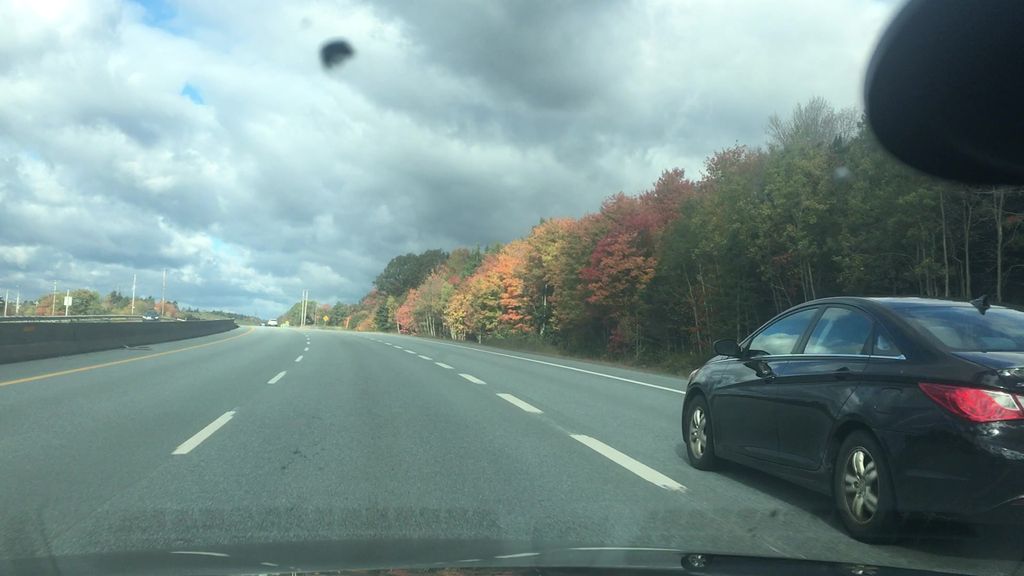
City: halifax